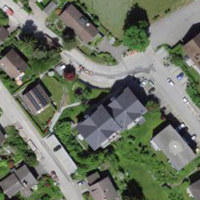
EUNIS habitat code: 55
Species observed at this site:
Buxus sempervirens